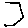
Label: hexagon